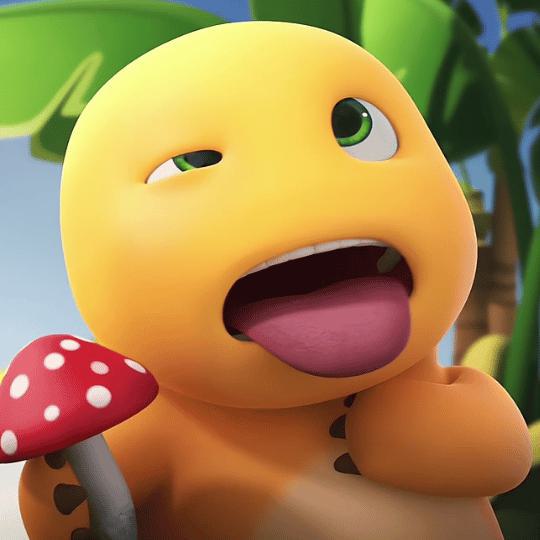
Label: nailong